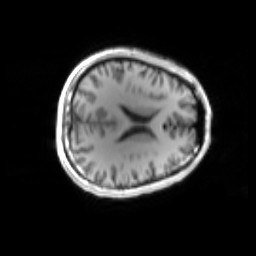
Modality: inplaneT1
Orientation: axial
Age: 22
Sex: male
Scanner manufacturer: siemens
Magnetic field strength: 3 T
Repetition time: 1.2 s
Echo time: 0.00251 s